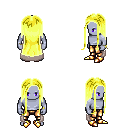
a pixel art fantasy rpg character, male body template, dark elf, purple skin, gray cape, gold greaves, gold extra-long hairstyle, bracelets, gold boots, four views (front, back, left, right), 2x2 character sprite sheet, small pixel art, hard edges, no anti-aliasing